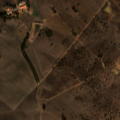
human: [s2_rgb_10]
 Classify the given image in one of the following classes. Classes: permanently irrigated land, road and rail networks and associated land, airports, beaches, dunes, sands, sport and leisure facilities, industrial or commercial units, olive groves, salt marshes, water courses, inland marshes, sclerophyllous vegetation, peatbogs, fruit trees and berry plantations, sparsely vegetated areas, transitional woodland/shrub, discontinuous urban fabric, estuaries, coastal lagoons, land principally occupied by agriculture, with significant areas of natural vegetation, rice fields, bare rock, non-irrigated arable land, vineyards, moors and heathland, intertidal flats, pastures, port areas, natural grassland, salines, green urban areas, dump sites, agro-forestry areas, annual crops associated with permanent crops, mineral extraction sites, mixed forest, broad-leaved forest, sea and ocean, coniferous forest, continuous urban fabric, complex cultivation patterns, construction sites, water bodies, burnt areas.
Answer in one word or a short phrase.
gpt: non-irrigated arable land, agro-forestry areas